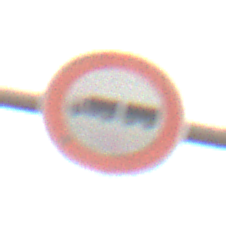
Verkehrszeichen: VerbotLastkraftwagenMitAnhaenger
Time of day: MorningAfternoon
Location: Outdoor (Suburban)
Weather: Overcast
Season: NotSpecified
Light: Natural